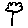
Label: flower